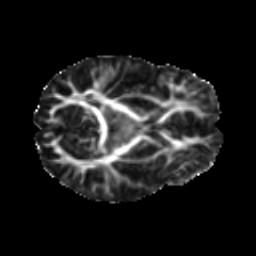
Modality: FA
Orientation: axial
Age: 12
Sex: female
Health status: ill
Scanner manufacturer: ge
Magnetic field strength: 3 T
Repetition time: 6.845 s
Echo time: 0.0805 s